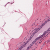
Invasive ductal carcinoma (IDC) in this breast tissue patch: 0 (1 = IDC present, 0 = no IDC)